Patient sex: M
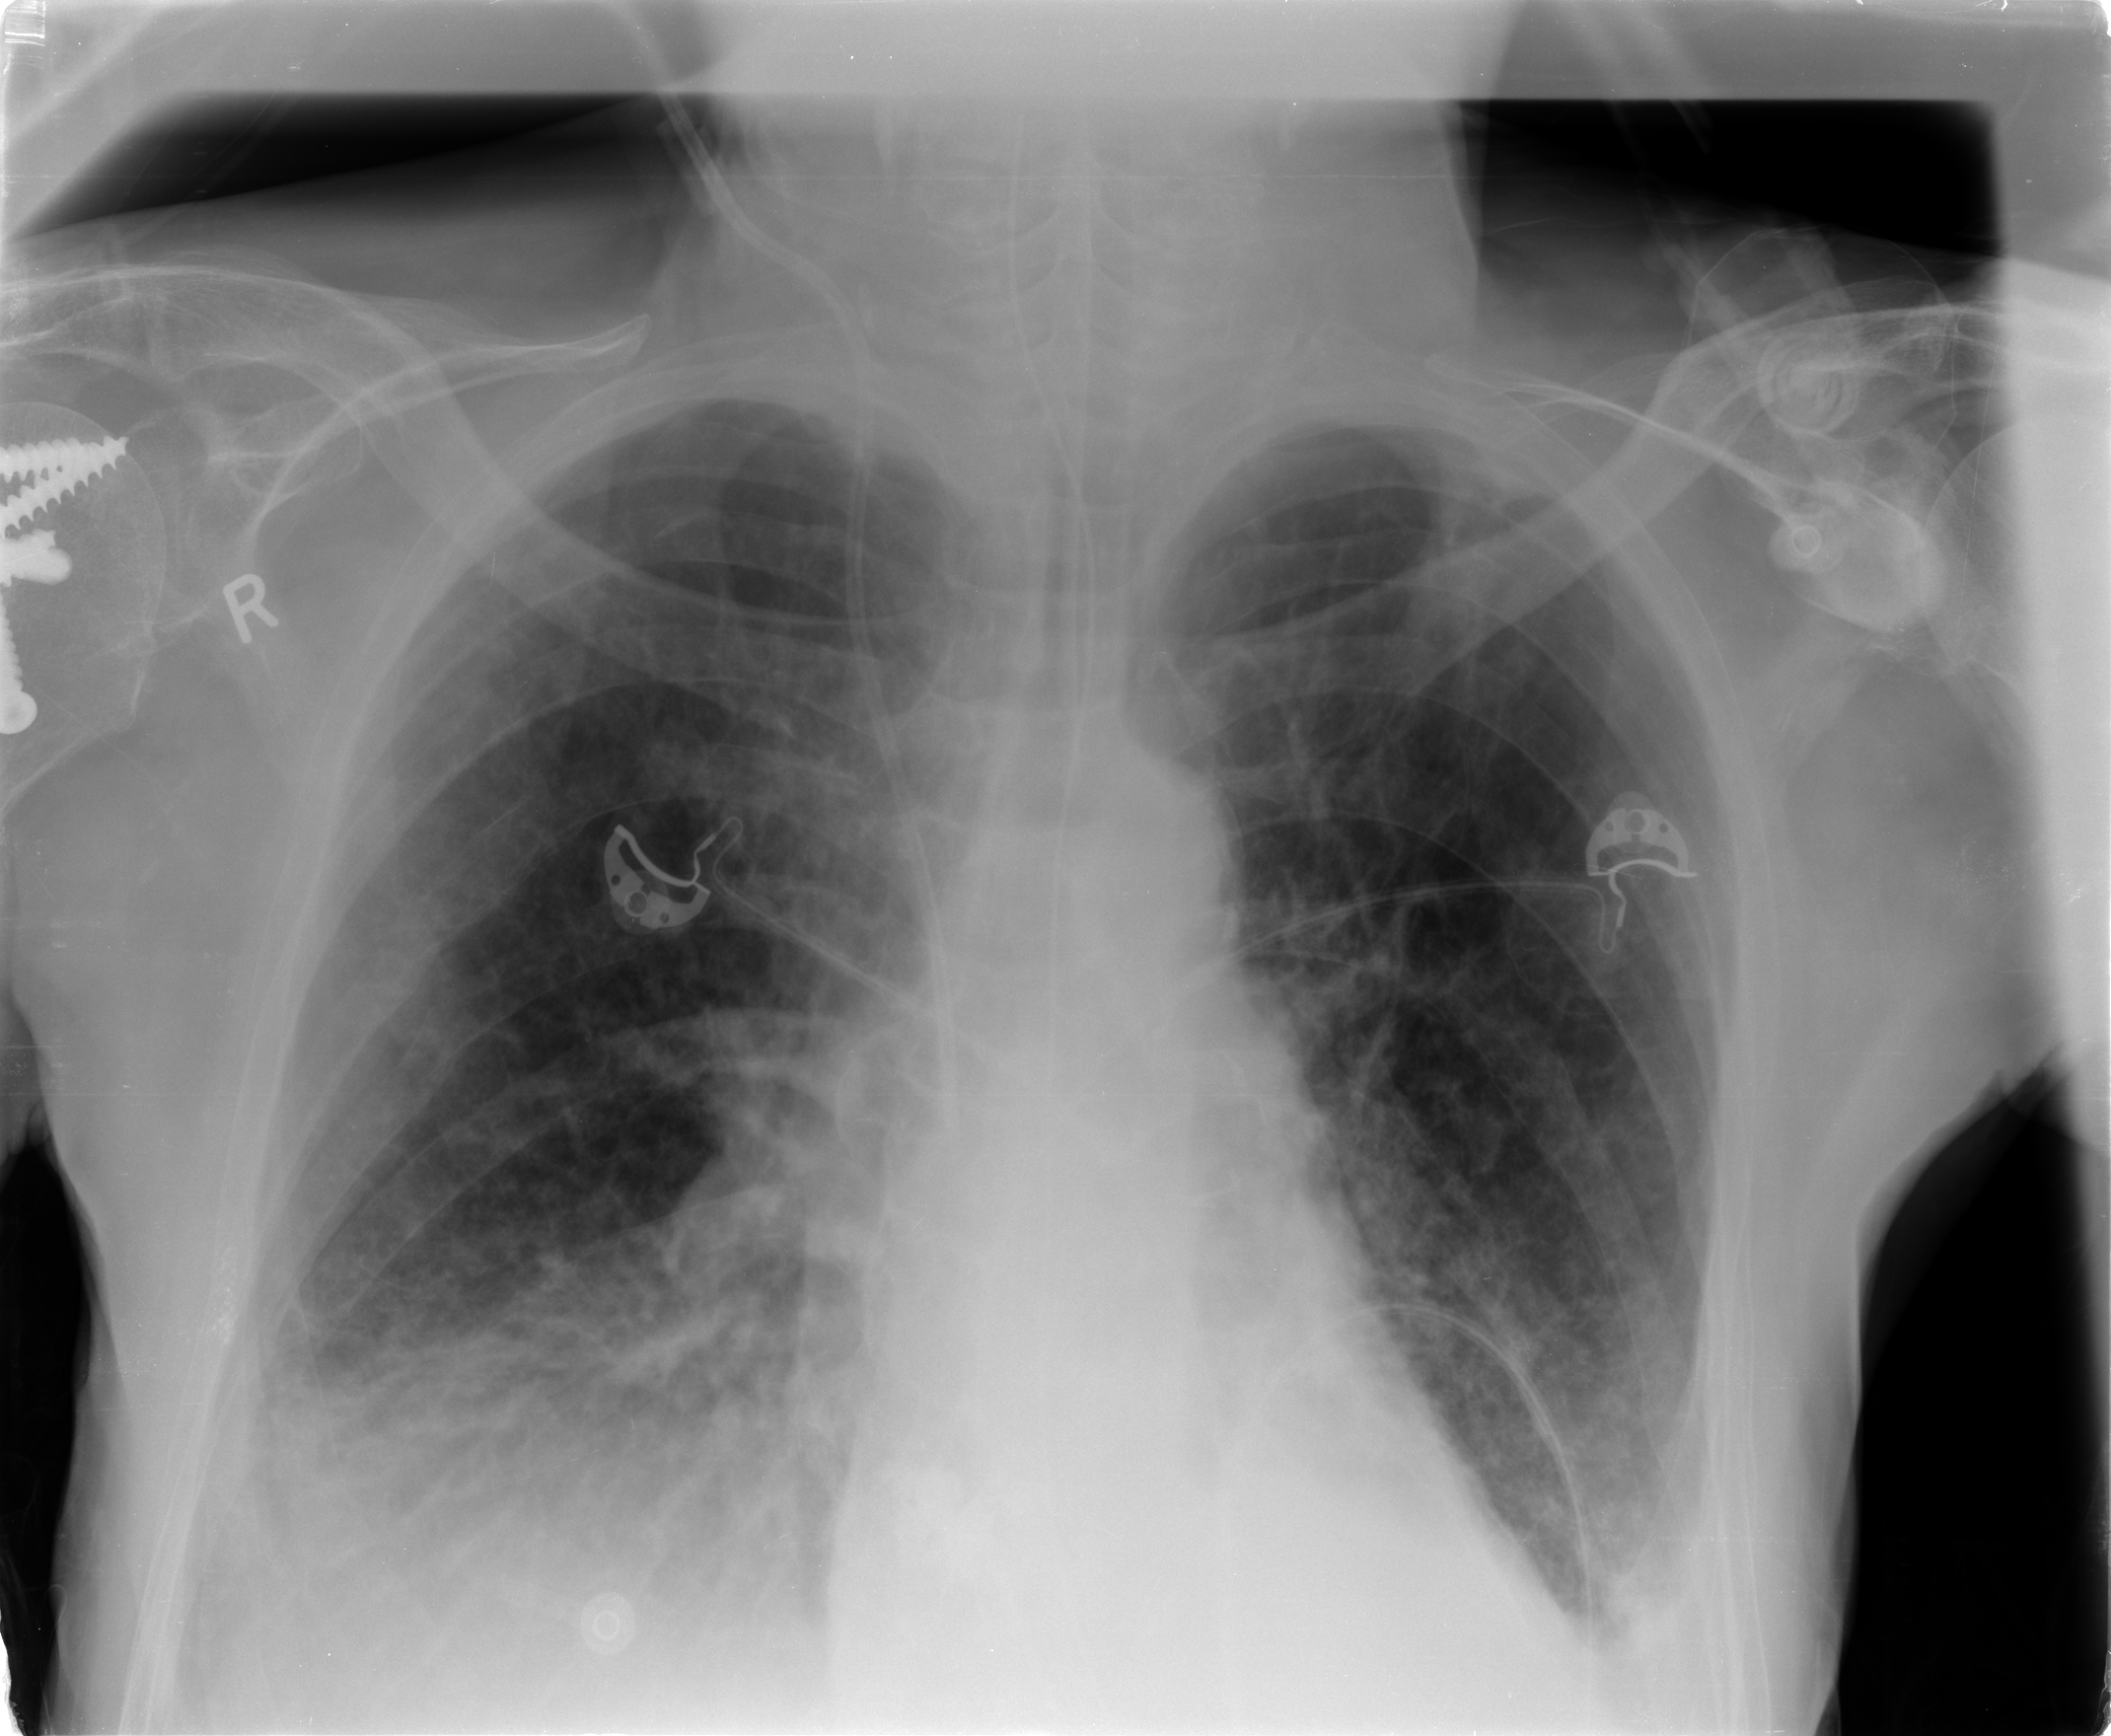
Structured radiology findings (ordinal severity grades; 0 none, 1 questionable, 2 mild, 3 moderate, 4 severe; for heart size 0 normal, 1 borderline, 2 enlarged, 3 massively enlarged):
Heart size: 0
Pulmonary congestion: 0
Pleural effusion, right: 2
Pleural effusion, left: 2
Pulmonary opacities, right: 1
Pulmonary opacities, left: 1
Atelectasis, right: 2
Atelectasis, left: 2